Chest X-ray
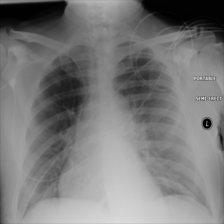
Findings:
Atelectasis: negative
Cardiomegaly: negative
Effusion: negative
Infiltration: negative
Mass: negative
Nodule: negative
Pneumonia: negative
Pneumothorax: negative
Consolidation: negative
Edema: negative
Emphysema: negative
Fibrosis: negative
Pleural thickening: negative
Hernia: negative